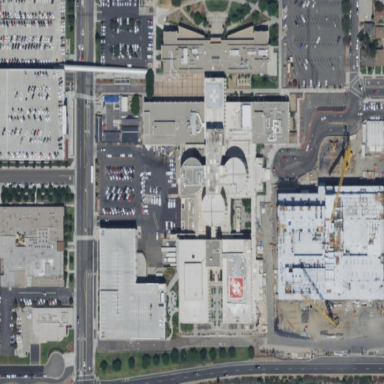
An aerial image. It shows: Healthcare facility identified as hospital.